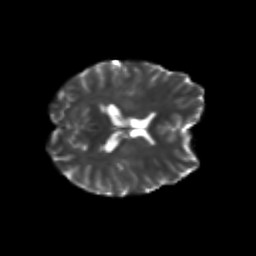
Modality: T2w
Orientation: axial
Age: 24
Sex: male
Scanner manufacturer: siemens
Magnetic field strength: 3 T
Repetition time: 3.5 s
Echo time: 0.104 s